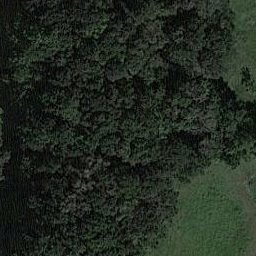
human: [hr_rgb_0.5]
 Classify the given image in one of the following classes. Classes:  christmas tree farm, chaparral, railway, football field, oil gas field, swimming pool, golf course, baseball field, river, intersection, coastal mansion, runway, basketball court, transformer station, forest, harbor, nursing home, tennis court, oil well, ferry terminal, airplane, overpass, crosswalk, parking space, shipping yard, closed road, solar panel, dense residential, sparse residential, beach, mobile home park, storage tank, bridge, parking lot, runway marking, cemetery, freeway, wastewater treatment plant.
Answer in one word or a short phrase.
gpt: forest